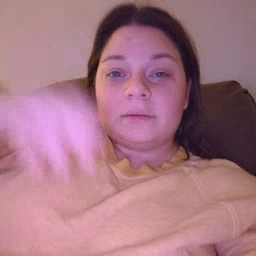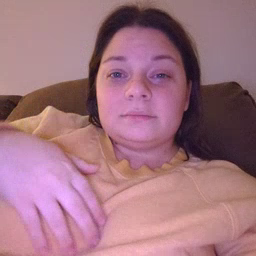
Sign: lion